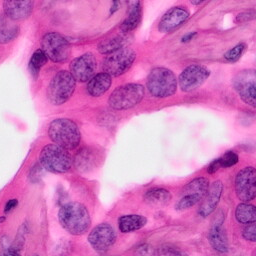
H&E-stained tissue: Pancreatic